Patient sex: M
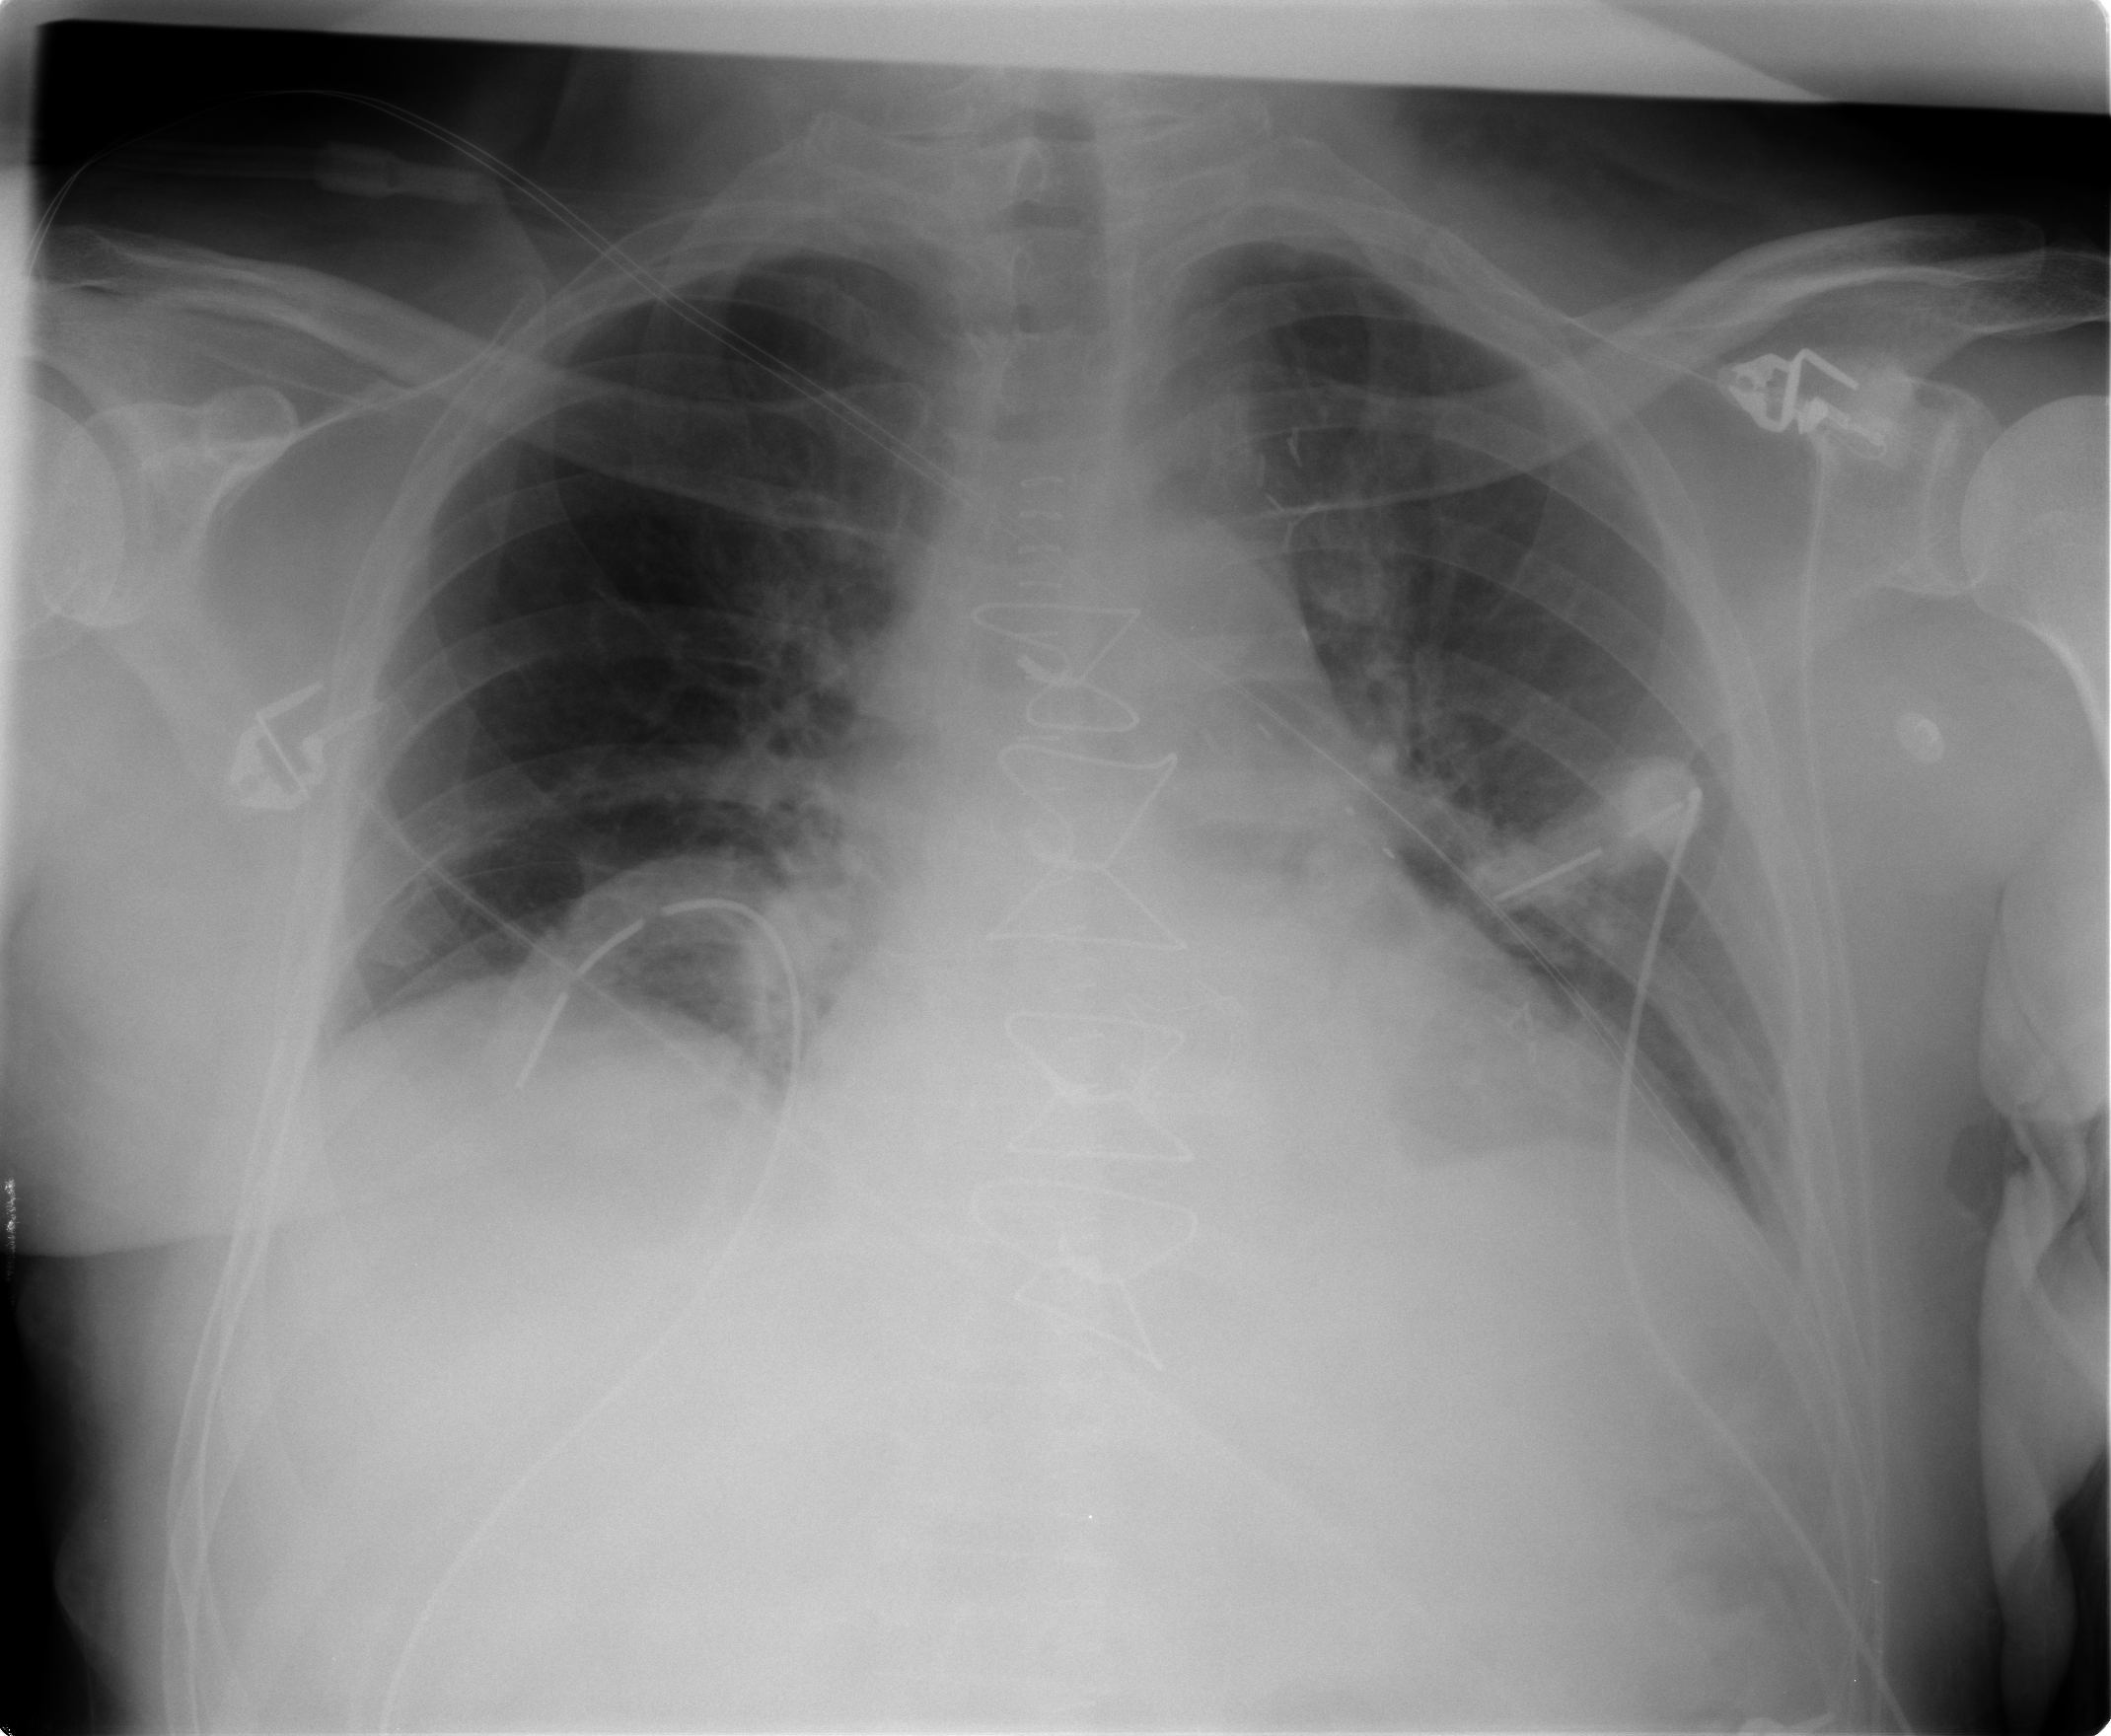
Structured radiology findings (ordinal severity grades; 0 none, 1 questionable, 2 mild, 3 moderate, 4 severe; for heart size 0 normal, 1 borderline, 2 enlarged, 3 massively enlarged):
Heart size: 0
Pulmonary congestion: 1
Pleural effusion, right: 0
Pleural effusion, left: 2
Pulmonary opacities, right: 0
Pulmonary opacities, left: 1
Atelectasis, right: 2
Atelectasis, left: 2